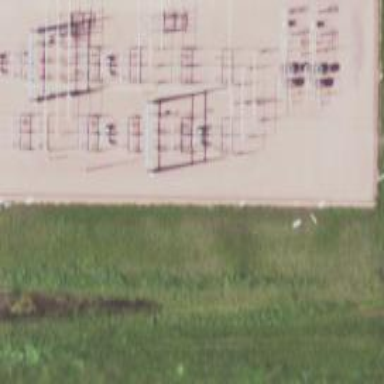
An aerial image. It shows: Switch used for power control.